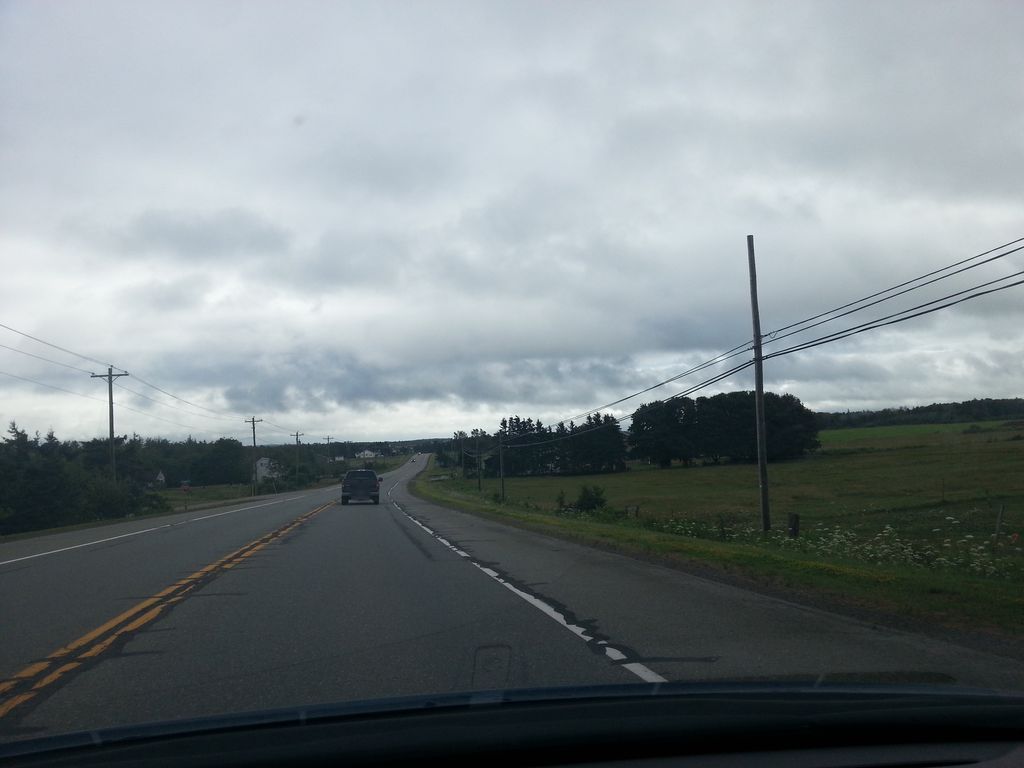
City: charlottetown